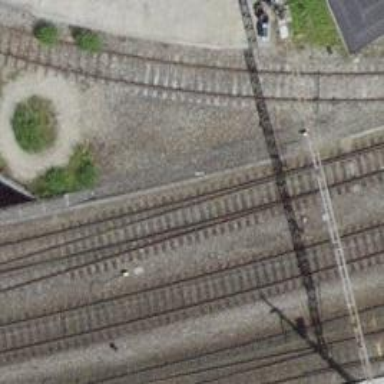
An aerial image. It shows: Railway siding with one electrified track and contact line for powering the train.